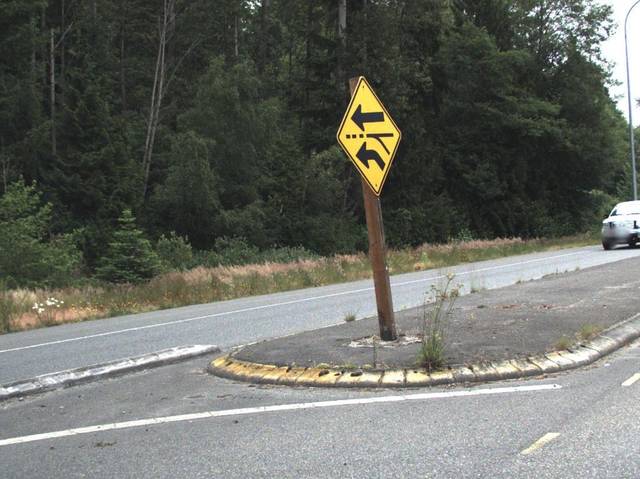
Region: United States
Coordinates: 47.66, -117.413